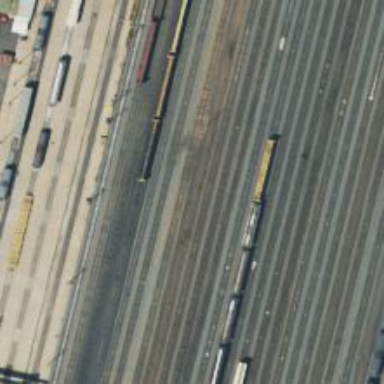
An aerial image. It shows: Abandoned railway yard.